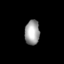
Tissue: skin
Cell type: Fibroblasts
Senescence score: 0.799
Nuclear area (px): 363
Mean DAPI intensity: 159.118